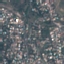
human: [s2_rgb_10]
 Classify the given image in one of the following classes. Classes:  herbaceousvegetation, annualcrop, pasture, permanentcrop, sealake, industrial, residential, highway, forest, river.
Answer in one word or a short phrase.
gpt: Residential